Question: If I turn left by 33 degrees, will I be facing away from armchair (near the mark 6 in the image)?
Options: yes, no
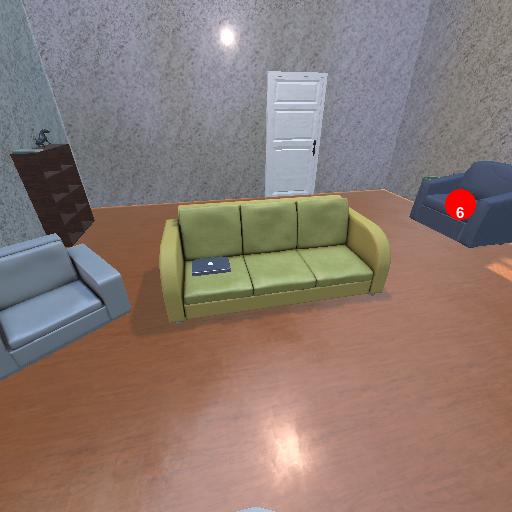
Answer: yes